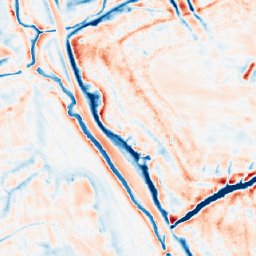
Category: edge_preserving
Decomposition family: bilateral
Decomposition parameters: d: 21
sigma_color: 150
sigma_space: 75
Upsampling method: area
Upsampling parameters: scale: 2
Upsampling scale: 2